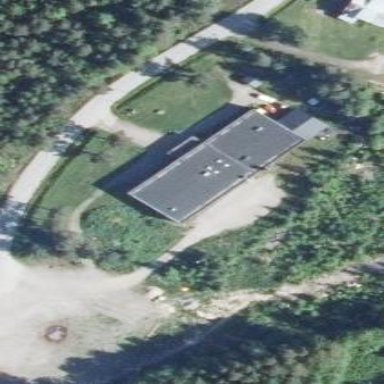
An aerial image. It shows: Community centre building.